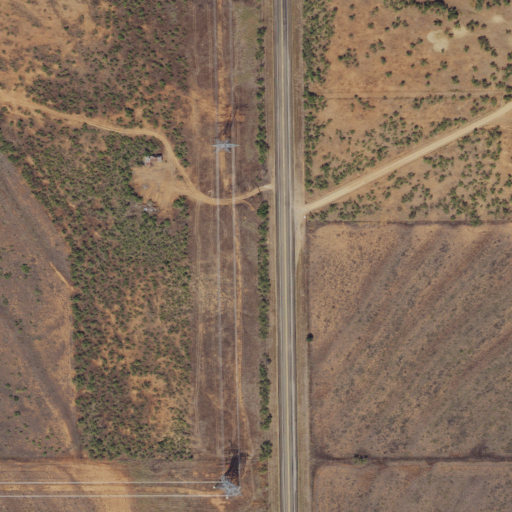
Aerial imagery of mountain in Texas named Cathey Hill containing shrub, grassland, open development, low intensity development, and medium intensity development